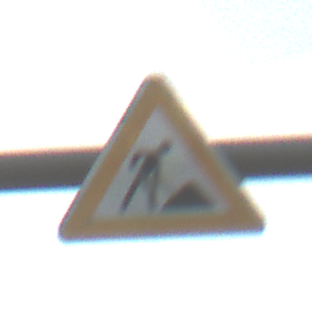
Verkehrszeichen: Arbeitsstelle
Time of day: SunriseSunset
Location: Outdoor (Nature)
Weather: PartlyCloudy
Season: NotSpecified
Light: Natural